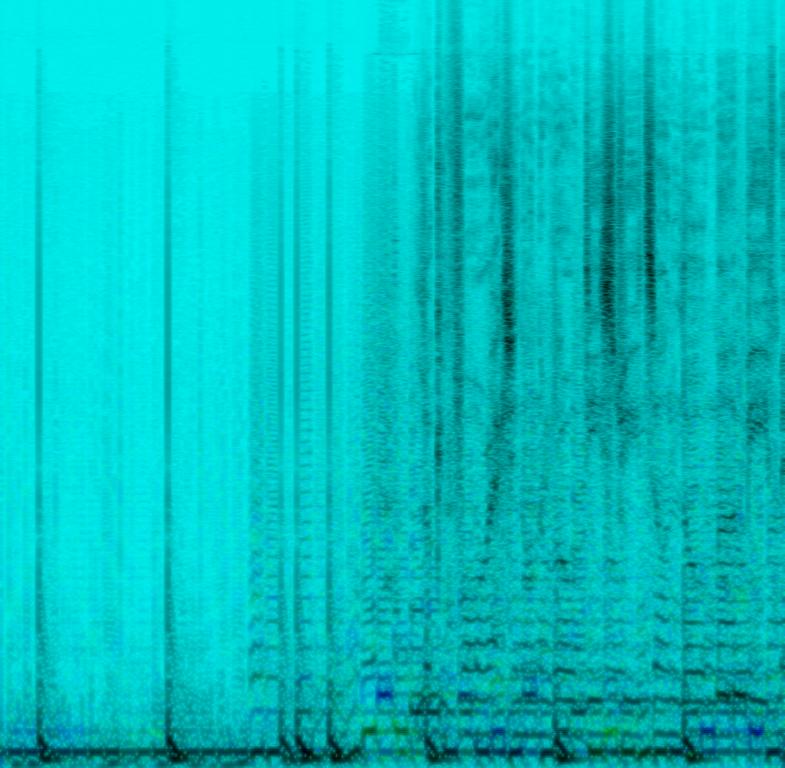
A male vocalist sings this intense Rap. The tempo is slow with boomy bass drumming and atmospheric synthesiser. The music is minimalist with emphatic vocals. The song is a passionate, youthful,insightful,persuasive and intense Synth Rap.